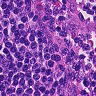
Metastatic tissue present: no